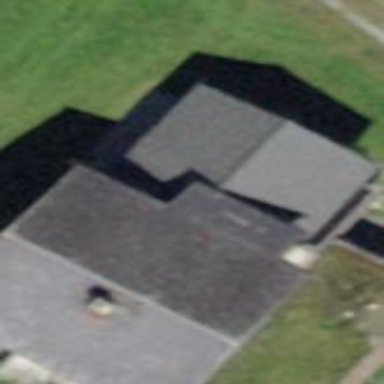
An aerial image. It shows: Building with tile roof.